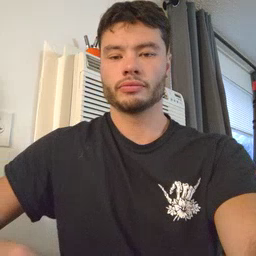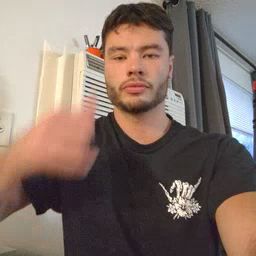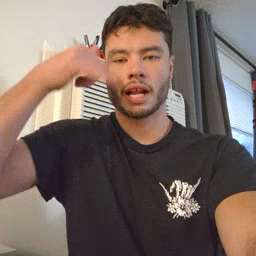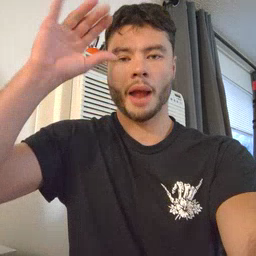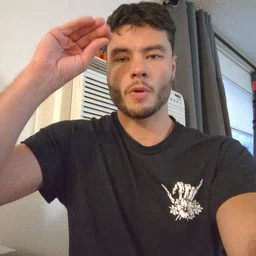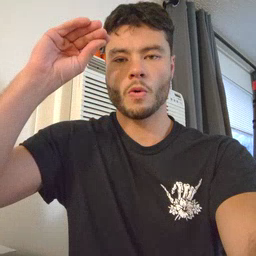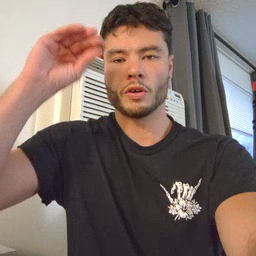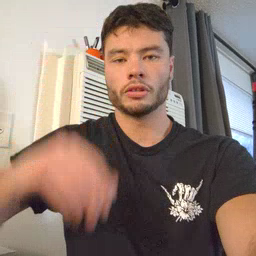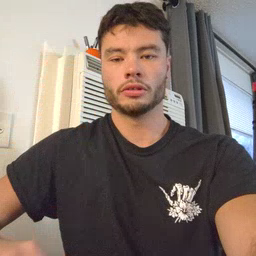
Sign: cowboy